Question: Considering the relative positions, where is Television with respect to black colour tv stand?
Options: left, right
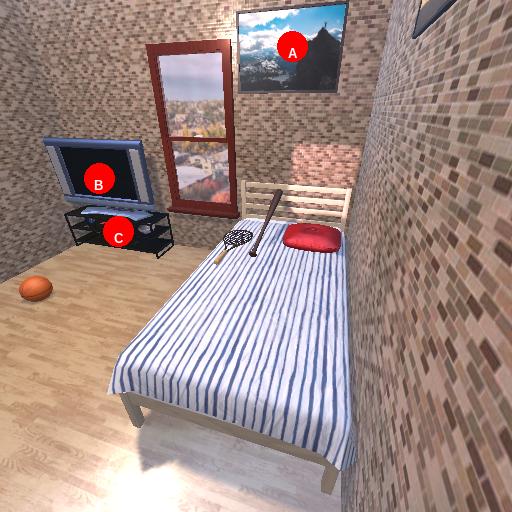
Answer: left